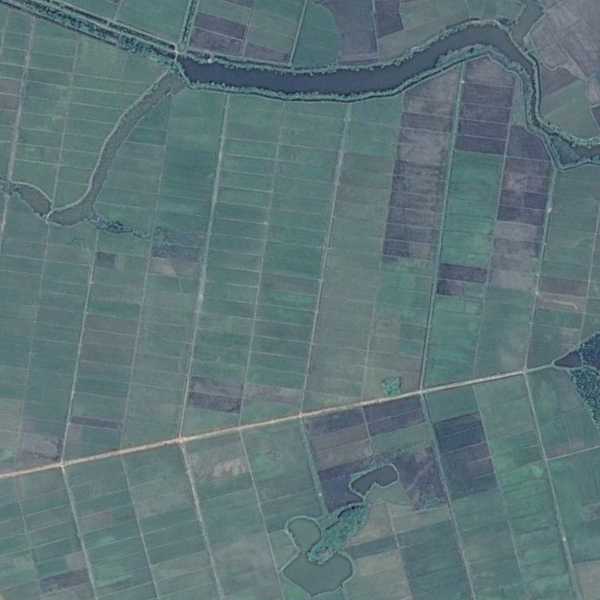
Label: Farmland